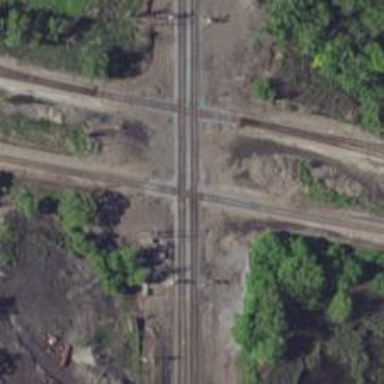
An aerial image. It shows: Railway crossing.